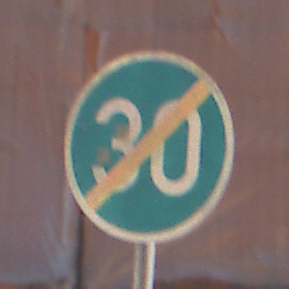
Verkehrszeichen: EndeMindestgeschwindigkeit
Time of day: MorningAfternoon
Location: Outdoor (Nature)
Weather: Clear
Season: Summer
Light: Natural